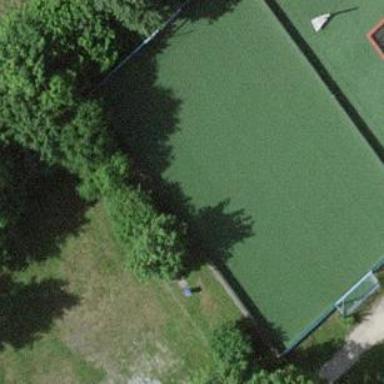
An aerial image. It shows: Soccer pitch designated for leisure and sports activities.